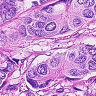
Metastatic tissue present: yes